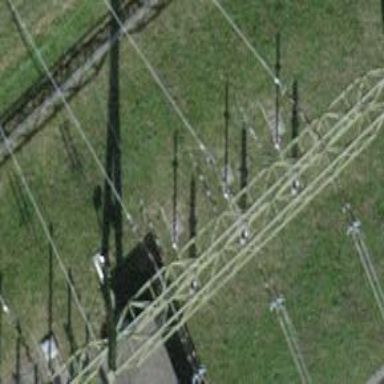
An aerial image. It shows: Insulator used in power systems.